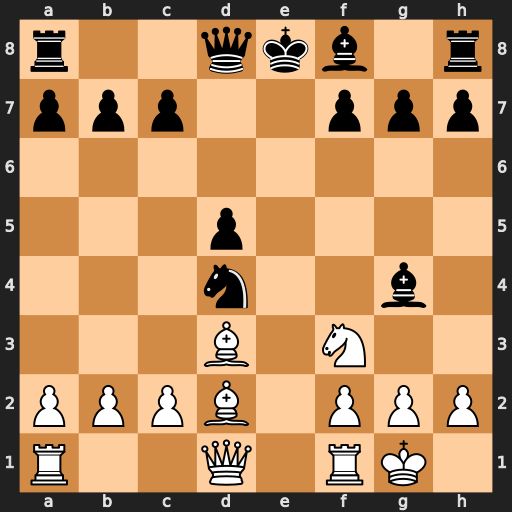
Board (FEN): r2qkb1r/ppp2ppp/8/3p4/3n2b1/3B1N2/PPPB1PPP/R2Q1RK1
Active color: w
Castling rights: kq
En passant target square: -
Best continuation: Qe1+ Be7 Nxd4